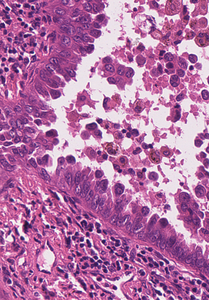
Tumor epithelial tissue: yes
Tumor-associated stroma tissue: yes
Normal tissue: no